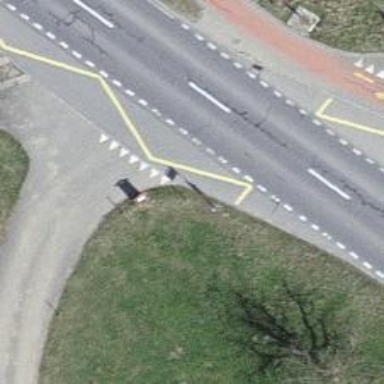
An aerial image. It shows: Bus stop with platform for public transport.